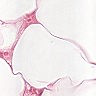
Metastatic tissue present: no